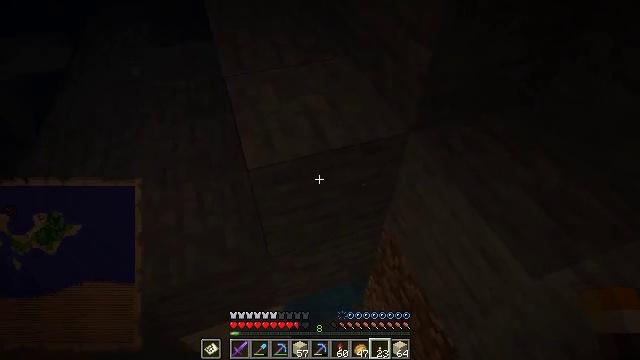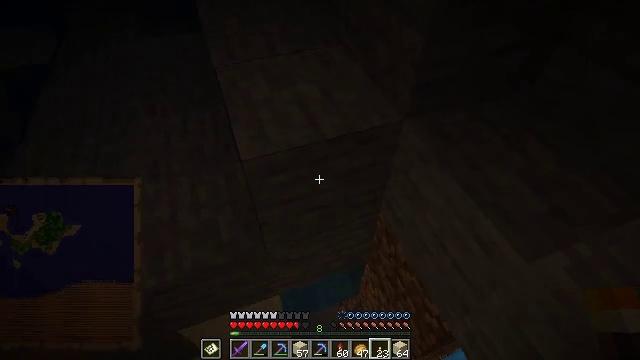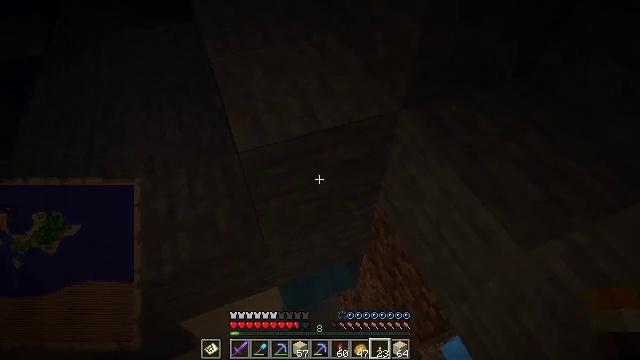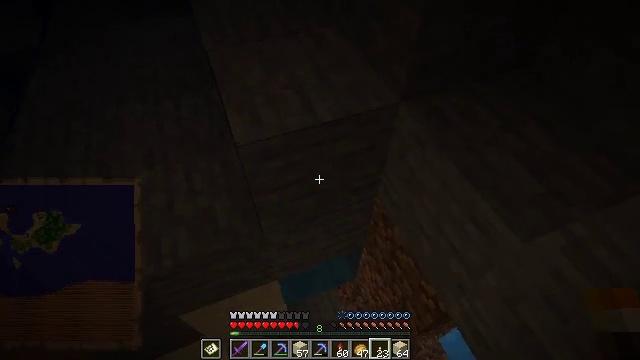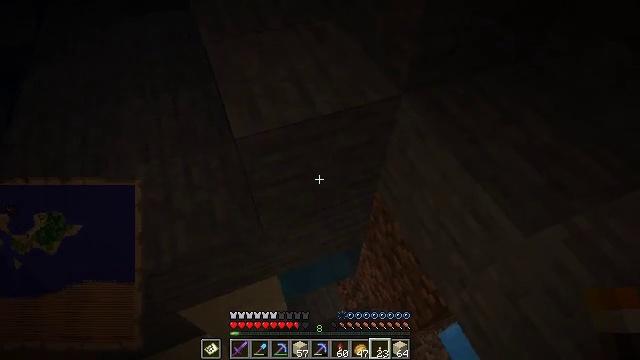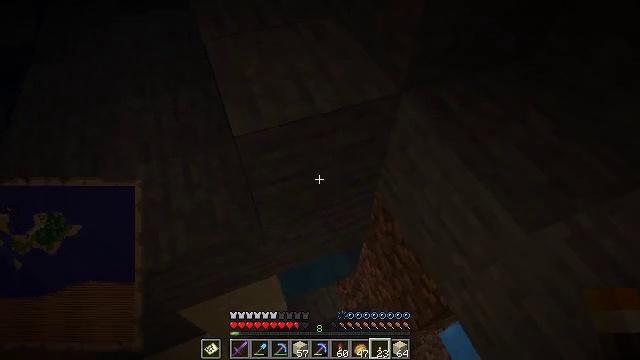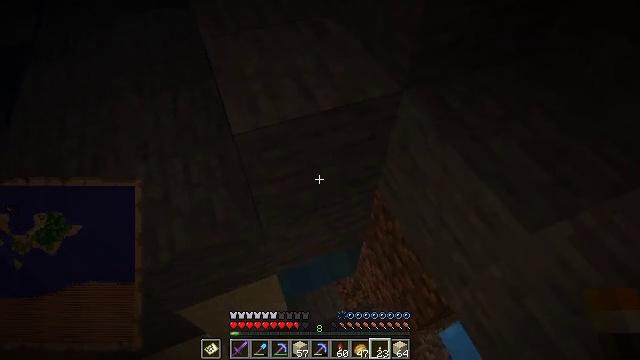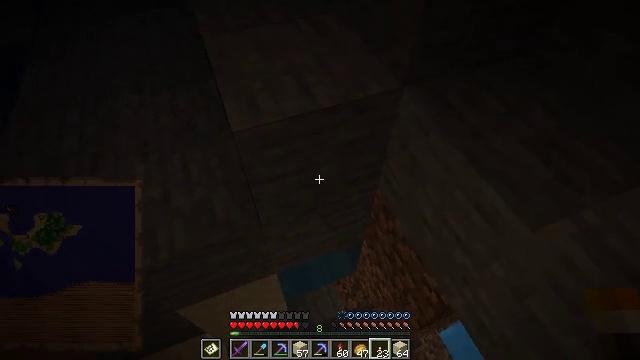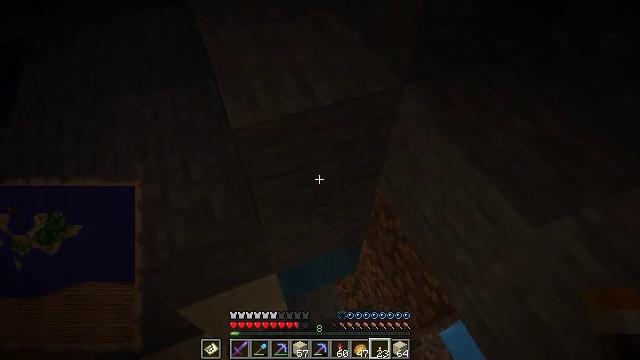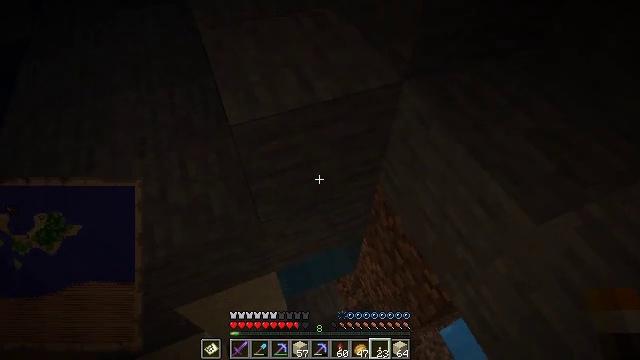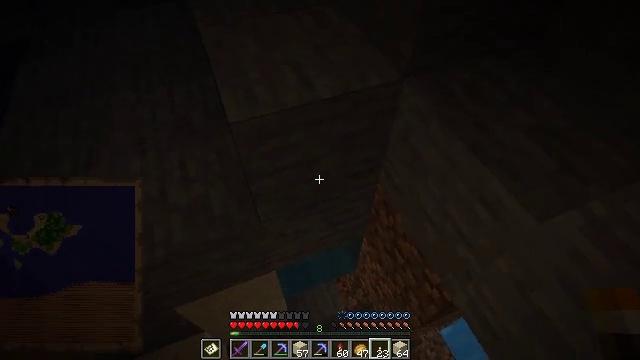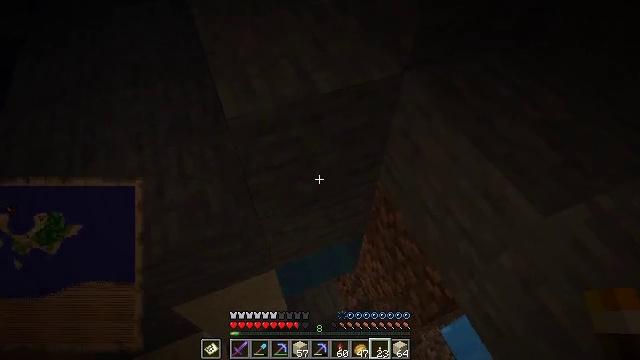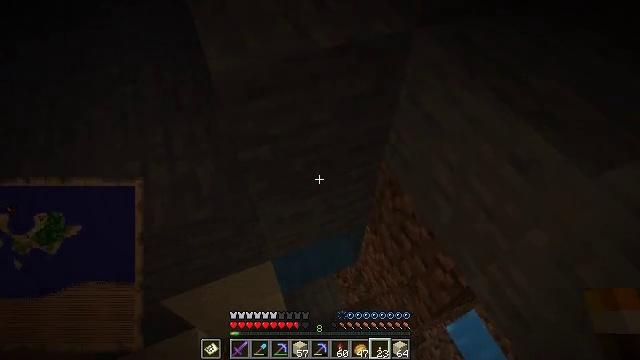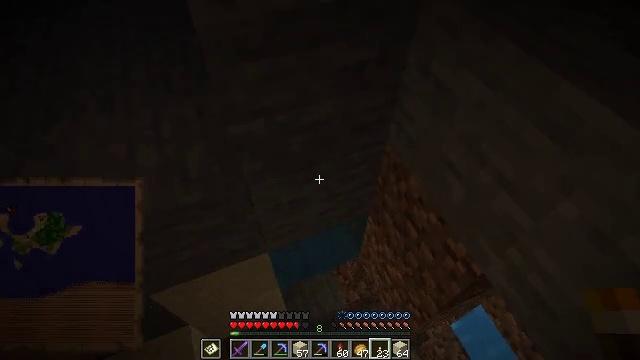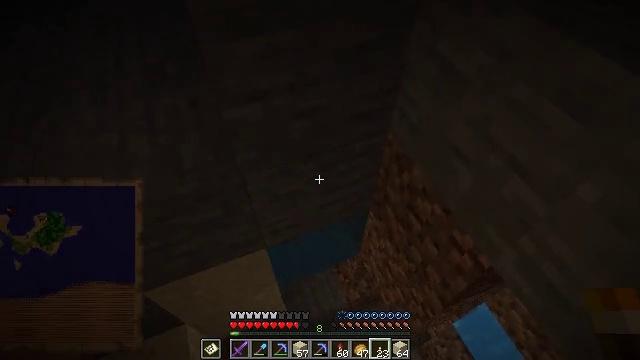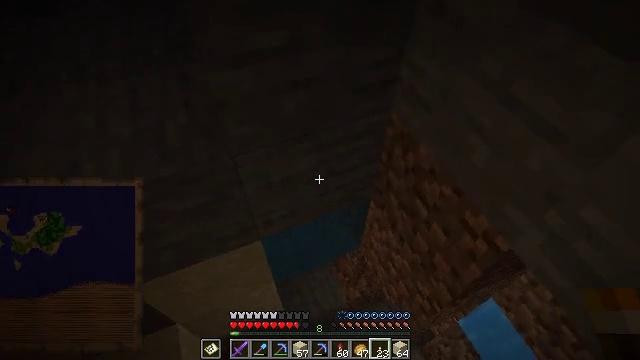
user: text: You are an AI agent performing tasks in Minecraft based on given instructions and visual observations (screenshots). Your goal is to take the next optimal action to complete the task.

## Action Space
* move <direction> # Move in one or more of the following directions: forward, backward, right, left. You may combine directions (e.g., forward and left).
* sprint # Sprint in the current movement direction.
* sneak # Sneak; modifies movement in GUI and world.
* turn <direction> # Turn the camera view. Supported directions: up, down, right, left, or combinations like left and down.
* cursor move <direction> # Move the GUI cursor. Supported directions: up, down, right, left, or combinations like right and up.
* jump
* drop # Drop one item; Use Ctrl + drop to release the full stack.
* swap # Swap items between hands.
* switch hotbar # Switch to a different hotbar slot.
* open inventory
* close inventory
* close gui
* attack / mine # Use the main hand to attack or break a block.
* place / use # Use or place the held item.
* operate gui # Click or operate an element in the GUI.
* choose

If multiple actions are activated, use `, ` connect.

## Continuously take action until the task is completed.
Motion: motion action
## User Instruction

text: Dig through gravel to clear a path.
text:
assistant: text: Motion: turn right and down
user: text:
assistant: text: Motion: turn down
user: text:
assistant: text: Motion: turn down
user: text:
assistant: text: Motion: no_op
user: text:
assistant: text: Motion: no_op
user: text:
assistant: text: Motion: no_op
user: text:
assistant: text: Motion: no_op
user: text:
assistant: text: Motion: no_op
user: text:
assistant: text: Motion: no_op
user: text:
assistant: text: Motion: no_op
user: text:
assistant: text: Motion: sneak
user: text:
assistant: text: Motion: sneak
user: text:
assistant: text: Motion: sneak
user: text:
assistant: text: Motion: sneak
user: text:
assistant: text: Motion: sneak
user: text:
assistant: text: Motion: sneak
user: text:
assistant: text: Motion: sneak
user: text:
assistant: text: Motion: sneak, turn up
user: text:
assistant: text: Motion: sneak, turn up
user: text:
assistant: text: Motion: sneak, turn up
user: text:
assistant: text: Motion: sneak, turn up
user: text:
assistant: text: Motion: sneak
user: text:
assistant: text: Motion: sneak
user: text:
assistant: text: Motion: sneak
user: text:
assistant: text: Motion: sneak
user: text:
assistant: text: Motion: sneak
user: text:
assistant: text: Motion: sneak
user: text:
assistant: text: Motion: sneak
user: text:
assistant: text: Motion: sneak
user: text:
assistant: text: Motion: sneak, turn up